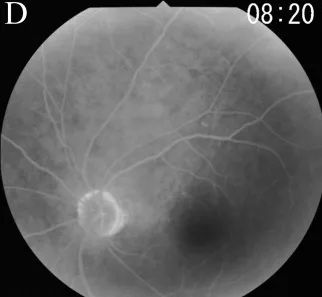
Fluorescein angiograms. Of this case showing no abnormal findings.
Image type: ophthalmic_imaging (ophthalmic_angiography)